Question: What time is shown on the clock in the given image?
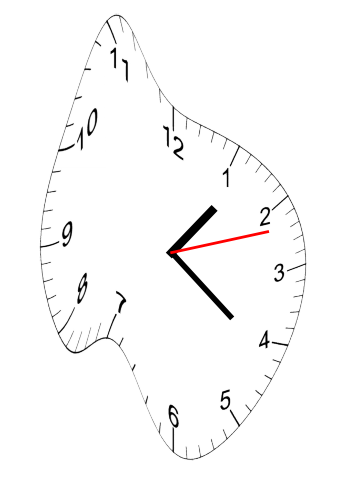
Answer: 01:21:12